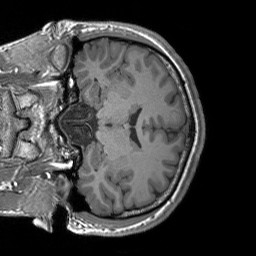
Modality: T1w
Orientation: coronal